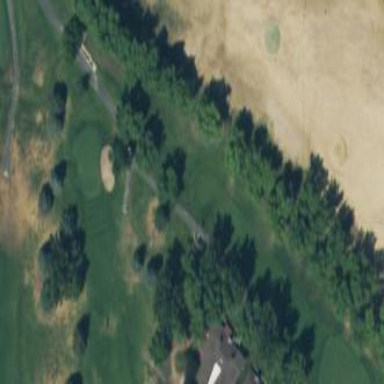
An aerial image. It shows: Mowed grass area used as golf fairway.